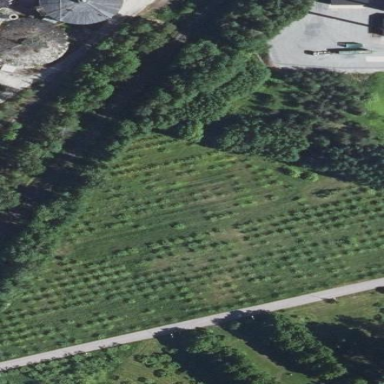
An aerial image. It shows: Orchard.